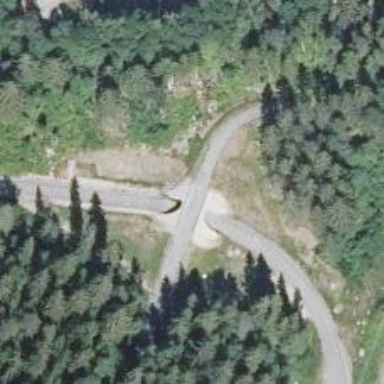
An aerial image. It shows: Track road leading to bridge designed for nordic skiing. The bridge features grooming for both classic and skating techniques.